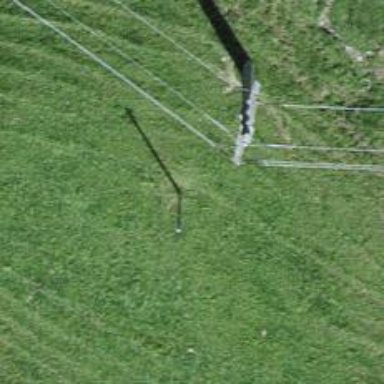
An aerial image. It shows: Minor power line.